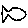
Label: fish